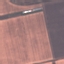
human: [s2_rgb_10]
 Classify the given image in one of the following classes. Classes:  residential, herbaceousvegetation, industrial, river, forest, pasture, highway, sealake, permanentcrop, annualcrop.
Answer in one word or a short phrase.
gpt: AnnualCrop